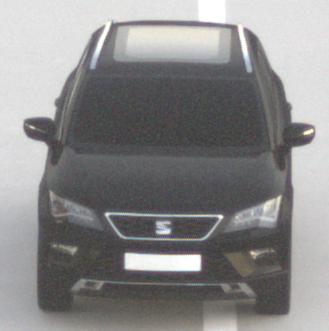
Make: SEAT
Model: Ateca 1.0 TSI Ecomotive
Detailed model: Ateca (5FP)
Model produced from: 2016/08
Model produced until: 2018/08
Doors: 5
Color: black
Road condition: dry road
Daytime: sunrise or sunset
Contrast: low contrast